Question:
I just want the outer profile of the graph (bottom). I tried, but it's not working.
'''
mean,std=0.03,0.00666
s=np.random.normal(mean,std,8)
r=0.2
v=2*np.pi*600/60
f=20/60
for i in s:
t=np.arange(0,10,0.001)
k=r+i
c=v/k
m=np.sqrt((k**2-(k-0.01)**2)/k)
j=np.arcsin(m)
x=k*(np.sin((c*t)+j))+f*t
y=k*(np.cos((c*t)+j))
ax.set_xlim([1,2])
ax.set_ylim([y.min()-0.02,-0.1]) #less than zero profile
ax.set_xlabel('x (um)')
ax.set_ylabel('y (um)')
ax.get_xaxis().set_ticks([])
ax.plot(x,y)
'''
The algorithm is like: for each x there should be only one y-value for and that y will be minimum.
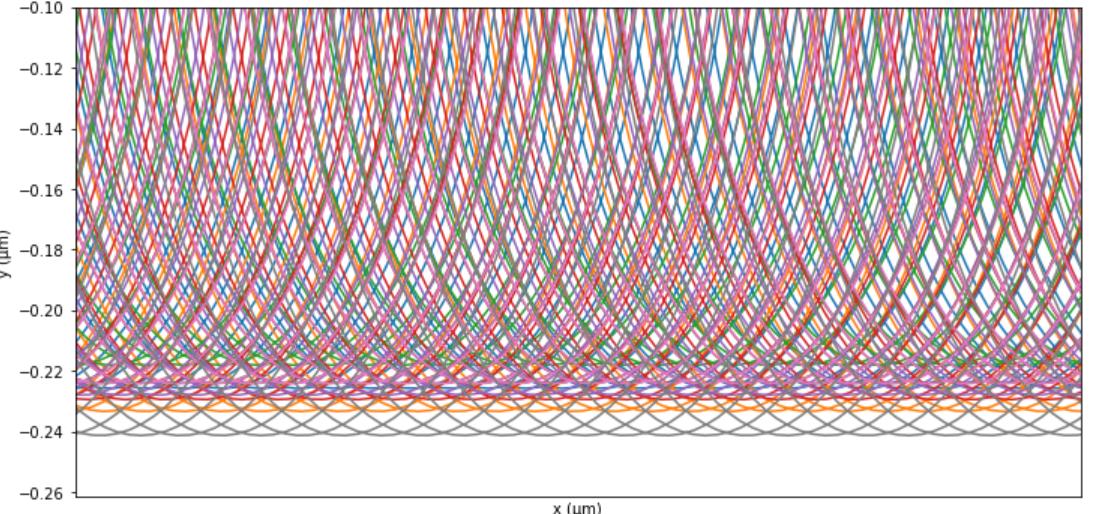
Answer: To find the minimum, we need 'y' as a function of 'x'. As the x-values go back and forth, we need to chop up the arrays into chunks where 'x' goes up and other chunks where it goes down.
We create two arrays to hold the result. One is 'xm' to hold the x-values of the minimum. It is a 'linspace' of the x-range we are interested in. 'ym' will hold the corresponding y-values. Each chunk will first be mapped onto the 'xm' range (via 'np.interp') and the 'ym' will be constantly updated to contain the minimum.
To experiment with the code, it helps to simplify the example. The code below only draws two curves with simplified formulas.
'''
import numpy as np
import matplotlib.pyplot as plt
high = 2 # some value higher than the expected minimum
fig, ax = plt.subplots()
xm = np.linspace(0, 2, 500) # the x-range for the minimum
ym = high # ym will be the array of minimum values
for i in range(2):
t = np.linspace(0, 20, 2000)
x = np.sin(t) + 0.1 * t + i * 0.1
y = np.cos(t) + 0.02 * t - i * 0.1
ax.plot(x, y, color='b')
ind0 = 0
reversed = False
while ind0 < len(x):
ind1 = ind0 + 1
if reversed:
while ind1 < len(x) and x[ind1] <= x[ind1 - 1]:
ind1 += 1
ym = np.minimum(ym, np.interp(xm, x[ind0:ind1][::-1], y[ind0:ind1][::-1], left=high, right=high))
else:
while ind1 < len(x) and x[ind1] >= x[ind1 - 1]:
ind1 += 1
ym = np.minimum(ym, np.interp(xm, x[ind0:ind1], y[ind0:ind1], left=high, right=high))
ind0 = ind1
reversed = not reversed
ax.plot(xm, ym, color='m', lw=5, alpha=0.5)
plt.show()
'''
<URL>